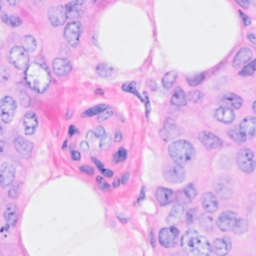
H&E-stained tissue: Breast